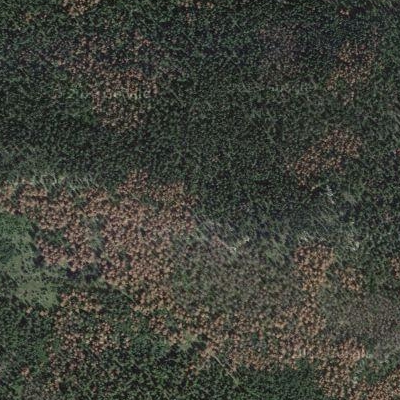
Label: Forest